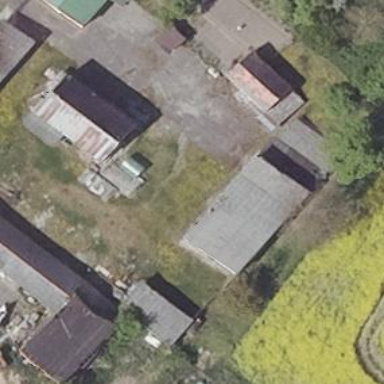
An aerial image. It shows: Manufacturing building.